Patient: sex F, age 67
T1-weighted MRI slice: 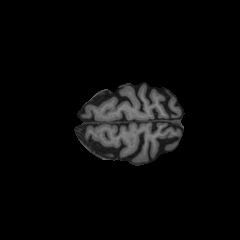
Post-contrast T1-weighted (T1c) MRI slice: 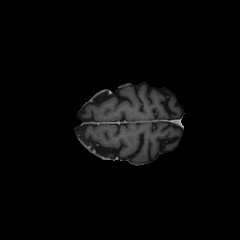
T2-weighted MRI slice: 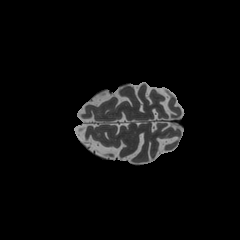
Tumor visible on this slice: no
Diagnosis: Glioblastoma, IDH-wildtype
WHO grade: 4